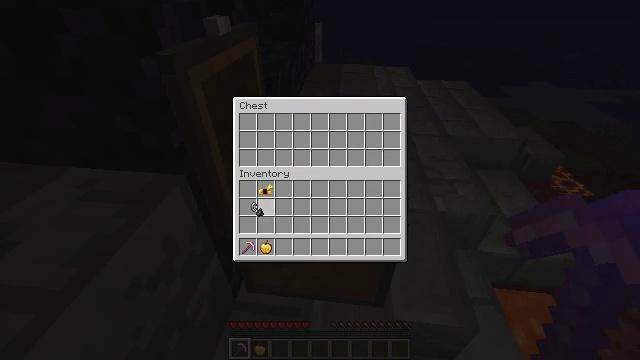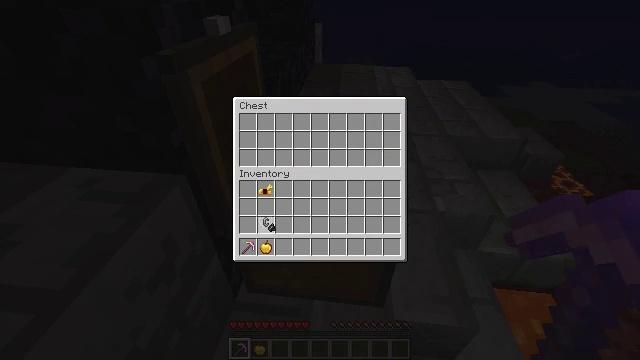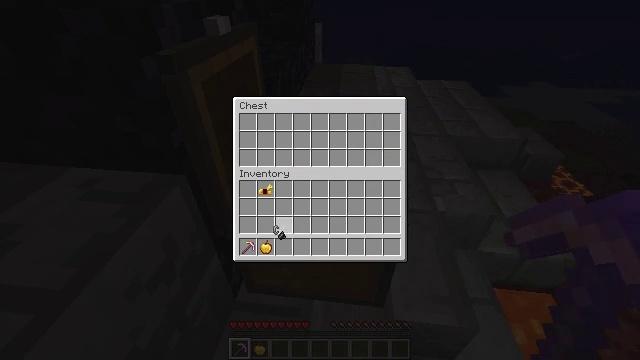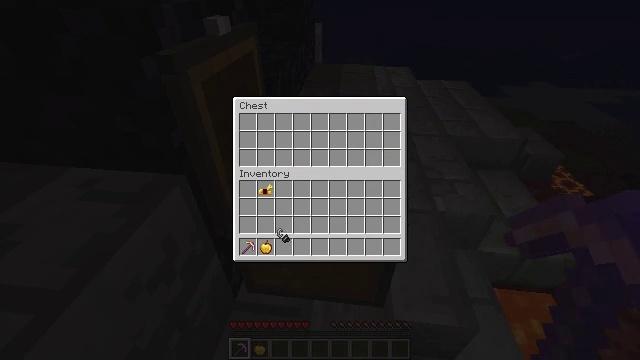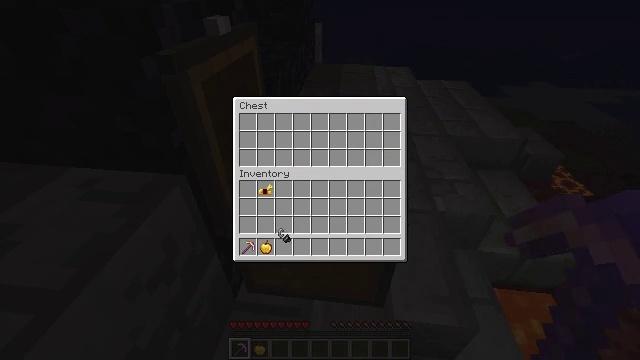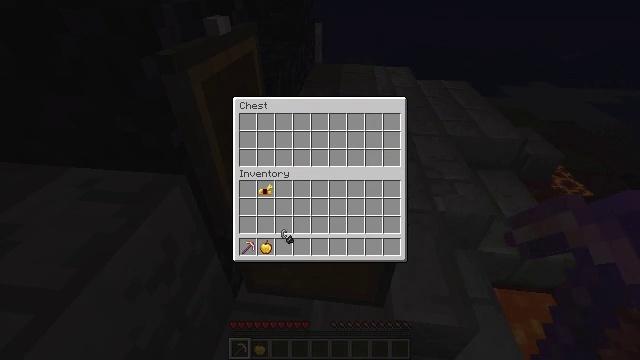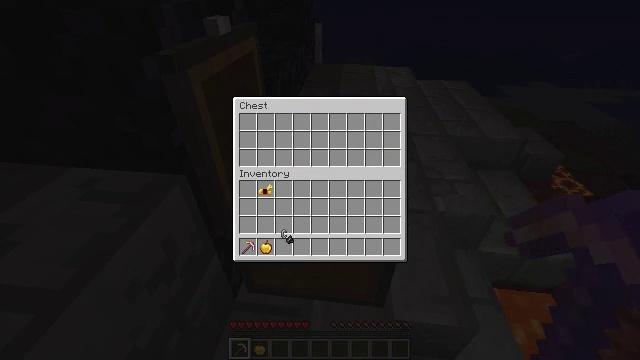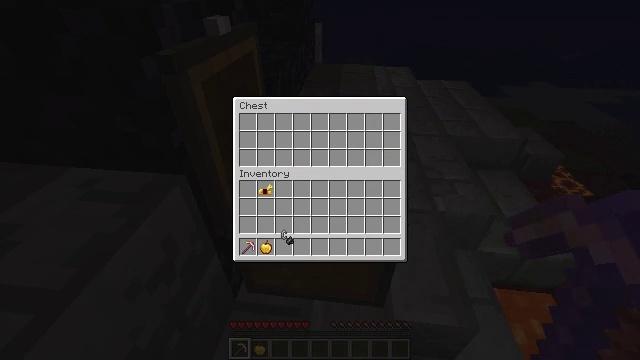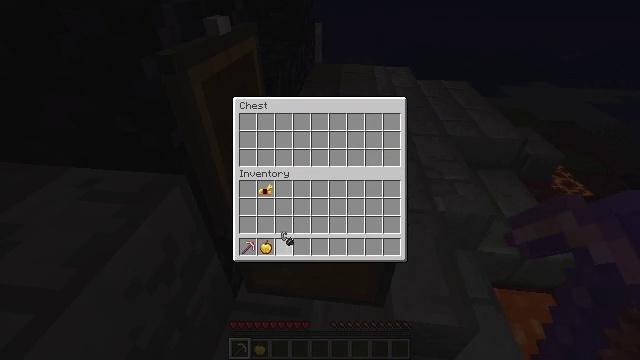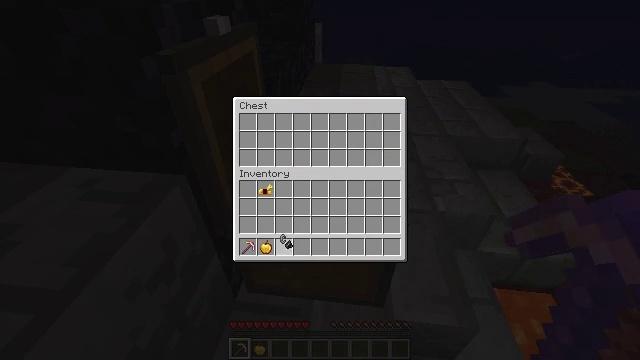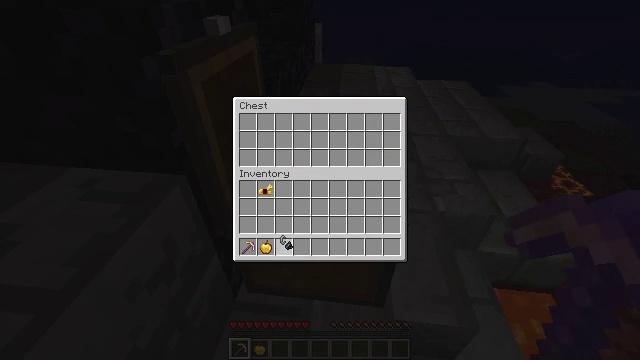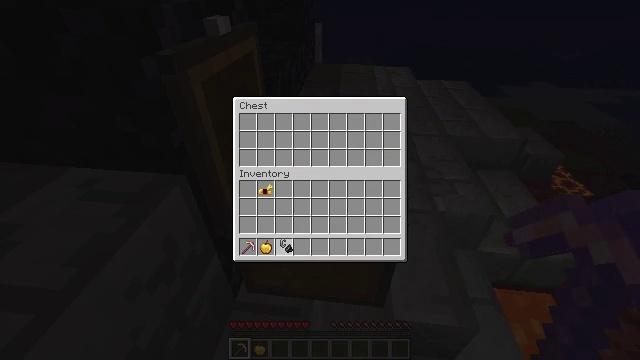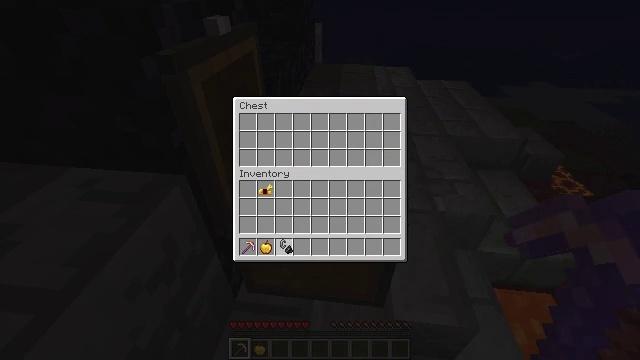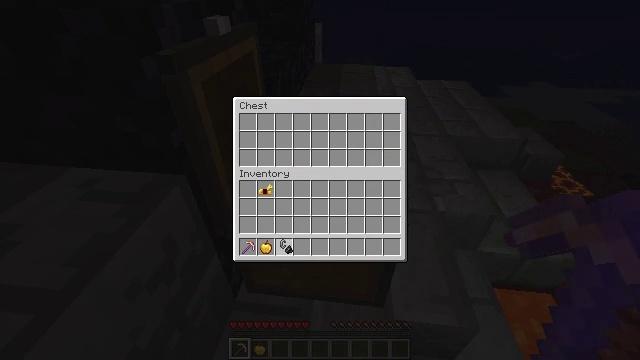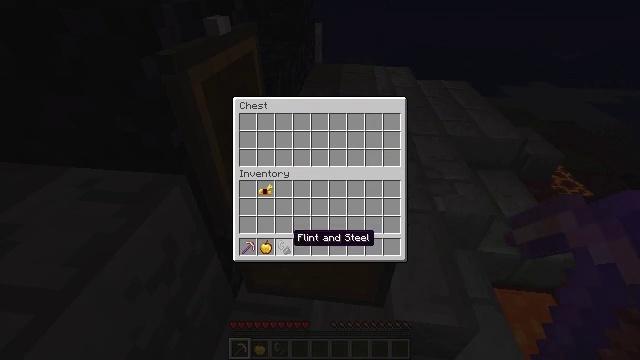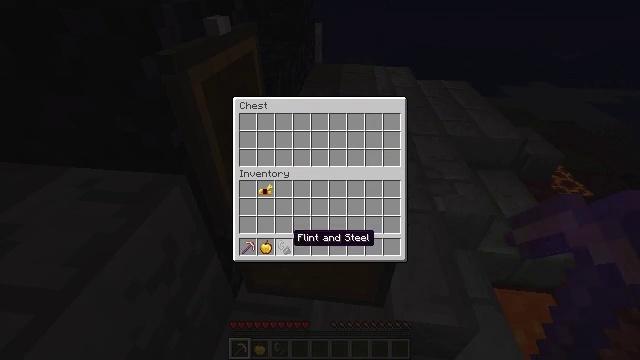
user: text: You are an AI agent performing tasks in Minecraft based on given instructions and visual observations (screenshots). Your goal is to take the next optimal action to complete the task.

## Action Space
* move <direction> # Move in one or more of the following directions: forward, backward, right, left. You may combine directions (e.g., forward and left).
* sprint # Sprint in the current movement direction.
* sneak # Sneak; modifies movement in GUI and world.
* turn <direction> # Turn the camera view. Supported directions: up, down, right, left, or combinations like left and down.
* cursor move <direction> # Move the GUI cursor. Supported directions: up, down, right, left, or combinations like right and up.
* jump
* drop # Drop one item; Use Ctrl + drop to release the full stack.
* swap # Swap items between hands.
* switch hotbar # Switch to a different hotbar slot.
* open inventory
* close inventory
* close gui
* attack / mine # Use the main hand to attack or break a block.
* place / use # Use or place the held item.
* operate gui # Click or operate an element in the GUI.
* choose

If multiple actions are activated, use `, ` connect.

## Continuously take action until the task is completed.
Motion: motion action
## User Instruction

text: Gather the chest from its place.
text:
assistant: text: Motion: cursor move right and down
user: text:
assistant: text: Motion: cursor move right and down
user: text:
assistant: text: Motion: no_op
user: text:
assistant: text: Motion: no_op
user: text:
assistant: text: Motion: no_op
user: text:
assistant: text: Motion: no_op
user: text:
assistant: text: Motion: no_op
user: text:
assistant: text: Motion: no_op
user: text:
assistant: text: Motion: no_op
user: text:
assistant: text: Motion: no_op
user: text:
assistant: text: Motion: operate gui
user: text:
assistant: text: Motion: operate gui
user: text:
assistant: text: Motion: operate gui
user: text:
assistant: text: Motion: no_op
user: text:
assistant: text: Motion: no_op
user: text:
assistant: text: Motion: no_op
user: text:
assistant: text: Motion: no_op
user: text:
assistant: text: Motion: no_op
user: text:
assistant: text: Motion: no_op
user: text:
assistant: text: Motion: no_op
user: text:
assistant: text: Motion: no_op
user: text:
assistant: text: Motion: no_op
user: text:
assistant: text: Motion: no_op
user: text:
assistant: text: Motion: no_op
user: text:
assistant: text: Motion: no_op
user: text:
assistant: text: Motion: no_op
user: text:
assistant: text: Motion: no_op
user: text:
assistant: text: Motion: close gui
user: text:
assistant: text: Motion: no_op
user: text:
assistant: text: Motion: no_op